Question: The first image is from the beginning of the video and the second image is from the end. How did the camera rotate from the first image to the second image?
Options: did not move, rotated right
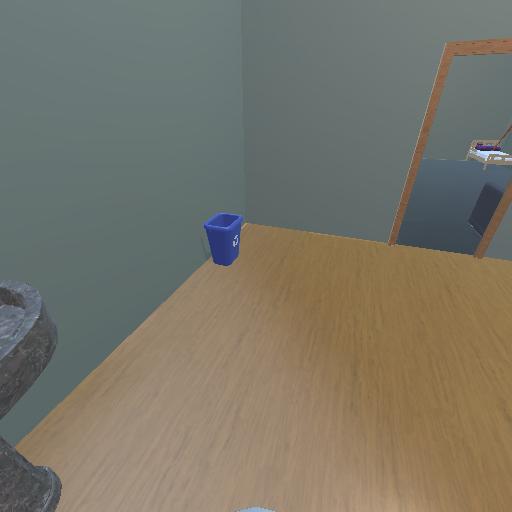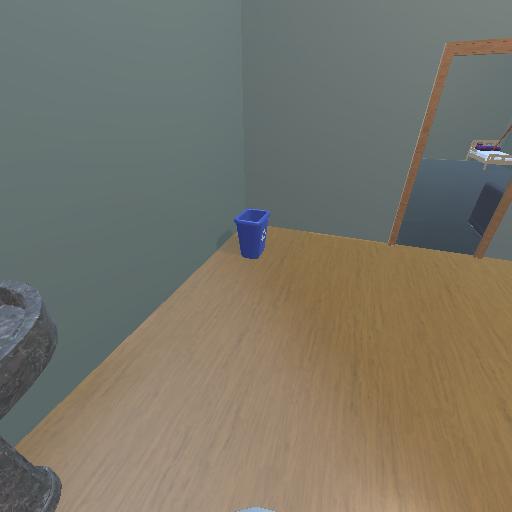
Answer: did not move